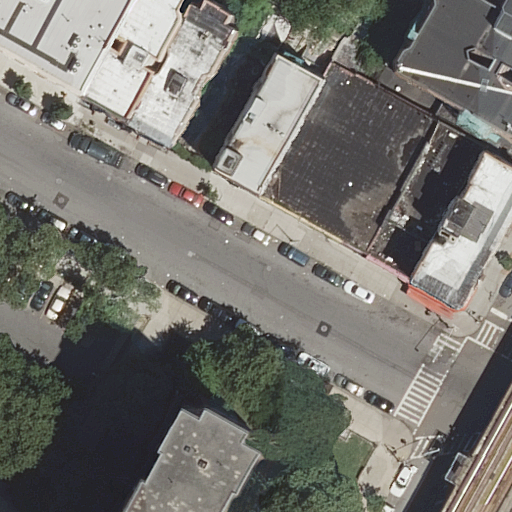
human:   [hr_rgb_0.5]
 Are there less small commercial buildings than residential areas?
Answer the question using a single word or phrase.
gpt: yes

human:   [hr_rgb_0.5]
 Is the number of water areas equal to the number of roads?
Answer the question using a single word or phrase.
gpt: no

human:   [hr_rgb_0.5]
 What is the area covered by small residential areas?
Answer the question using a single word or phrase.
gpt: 0m2

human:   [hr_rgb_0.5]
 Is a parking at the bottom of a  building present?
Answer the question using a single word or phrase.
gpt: yes

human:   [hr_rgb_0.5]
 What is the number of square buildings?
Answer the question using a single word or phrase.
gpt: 0

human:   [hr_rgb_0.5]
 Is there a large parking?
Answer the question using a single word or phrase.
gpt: yes

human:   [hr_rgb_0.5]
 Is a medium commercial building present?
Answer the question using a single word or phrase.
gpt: no

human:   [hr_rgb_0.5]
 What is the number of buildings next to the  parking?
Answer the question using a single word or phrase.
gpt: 9

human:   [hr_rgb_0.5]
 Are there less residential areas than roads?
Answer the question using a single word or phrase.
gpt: yes

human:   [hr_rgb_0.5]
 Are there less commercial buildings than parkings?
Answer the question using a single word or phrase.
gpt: yes

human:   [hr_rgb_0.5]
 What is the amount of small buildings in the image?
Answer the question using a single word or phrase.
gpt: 2

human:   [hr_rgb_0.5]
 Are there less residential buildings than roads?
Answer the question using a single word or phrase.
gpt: no

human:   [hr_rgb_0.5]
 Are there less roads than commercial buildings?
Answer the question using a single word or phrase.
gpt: no

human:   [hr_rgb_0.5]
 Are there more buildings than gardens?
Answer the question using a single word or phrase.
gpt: yes

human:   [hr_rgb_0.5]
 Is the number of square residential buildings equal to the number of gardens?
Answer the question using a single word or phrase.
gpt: no

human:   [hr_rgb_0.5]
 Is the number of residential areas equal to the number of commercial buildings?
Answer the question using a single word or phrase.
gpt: no

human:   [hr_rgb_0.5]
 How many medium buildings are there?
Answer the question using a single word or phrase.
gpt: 6

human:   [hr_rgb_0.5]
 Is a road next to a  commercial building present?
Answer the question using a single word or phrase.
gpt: no

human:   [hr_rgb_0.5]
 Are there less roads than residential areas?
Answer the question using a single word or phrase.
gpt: no

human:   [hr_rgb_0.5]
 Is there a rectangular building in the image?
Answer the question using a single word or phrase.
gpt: yes

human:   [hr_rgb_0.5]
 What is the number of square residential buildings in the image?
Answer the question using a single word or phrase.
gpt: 0

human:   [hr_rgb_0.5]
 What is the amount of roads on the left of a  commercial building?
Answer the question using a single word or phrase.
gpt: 0

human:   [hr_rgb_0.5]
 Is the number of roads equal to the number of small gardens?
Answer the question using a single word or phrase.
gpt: no

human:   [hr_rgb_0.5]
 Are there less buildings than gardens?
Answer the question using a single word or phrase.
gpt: no

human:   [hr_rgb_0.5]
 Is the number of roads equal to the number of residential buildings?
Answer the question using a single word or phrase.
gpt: no

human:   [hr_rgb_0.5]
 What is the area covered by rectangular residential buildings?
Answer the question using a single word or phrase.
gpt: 408m2

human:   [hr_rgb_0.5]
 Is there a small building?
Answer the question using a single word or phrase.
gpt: yes

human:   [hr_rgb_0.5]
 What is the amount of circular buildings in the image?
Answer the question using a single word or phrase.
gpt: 0

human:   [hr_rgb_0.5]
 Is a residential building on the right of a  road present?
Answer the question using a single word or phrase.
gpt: yes

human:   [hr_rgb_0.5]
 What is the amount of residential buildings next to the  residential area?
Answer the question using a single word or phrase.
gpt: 9

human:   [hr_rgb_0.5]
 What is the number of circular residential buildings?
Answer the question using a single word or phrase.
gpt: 0

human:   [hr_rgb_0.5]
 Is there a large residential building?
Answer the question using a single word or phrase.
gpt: yes

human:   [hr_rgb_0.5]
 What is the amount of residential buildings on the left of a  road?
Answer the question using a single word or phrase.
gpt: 5

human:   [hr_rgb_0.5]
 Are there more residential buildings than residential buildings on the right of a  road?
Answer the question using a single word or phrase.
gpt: yes

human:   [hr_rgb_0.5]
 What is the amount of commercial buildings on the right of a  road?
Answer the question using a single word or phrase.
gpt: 0

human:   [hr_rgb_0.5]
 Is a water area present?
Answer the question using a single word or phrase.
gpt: no